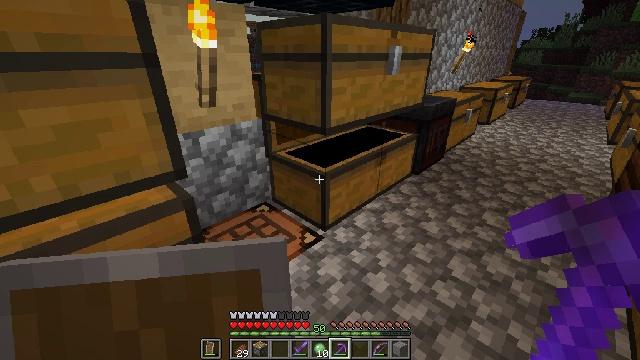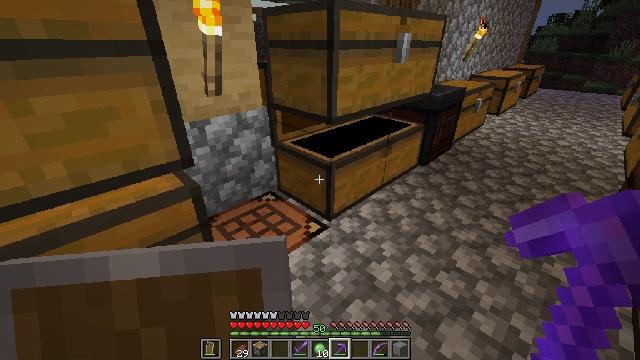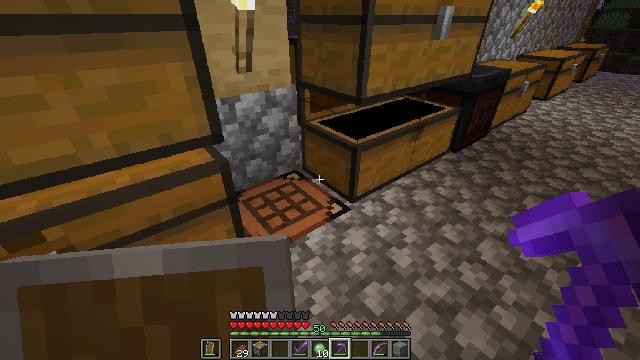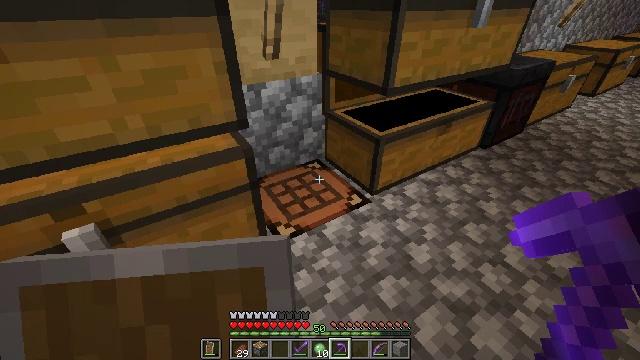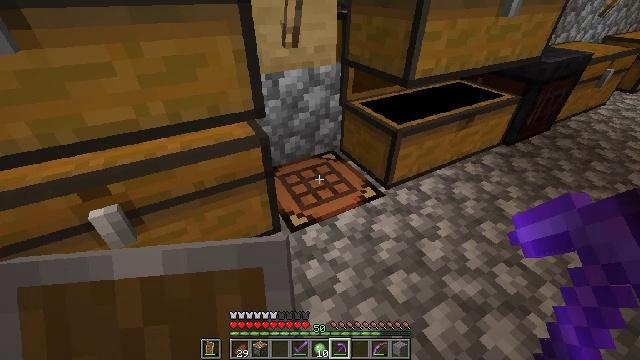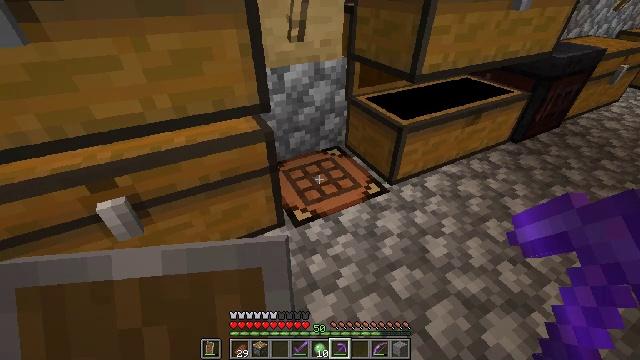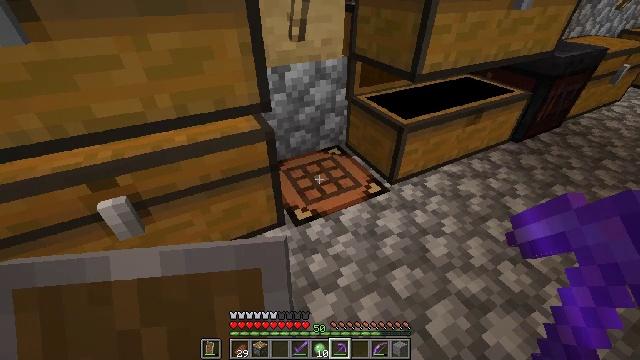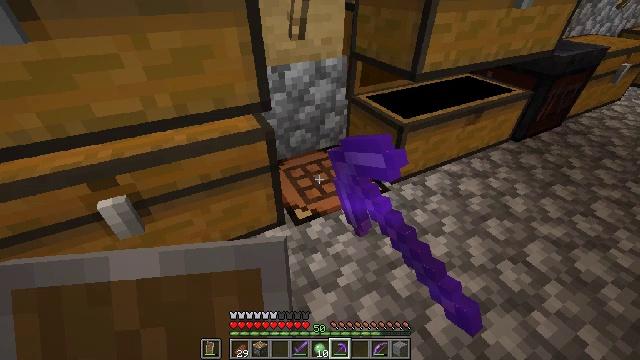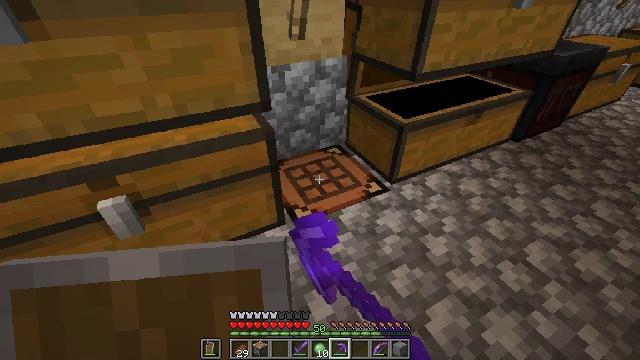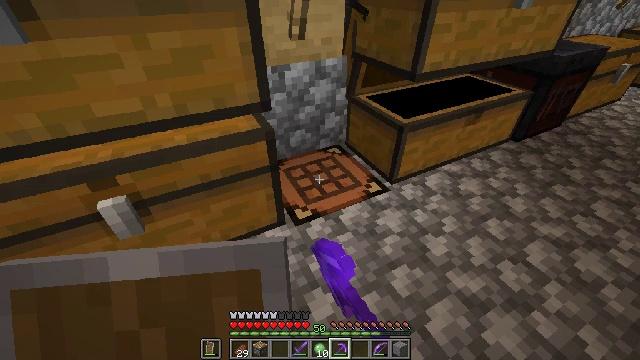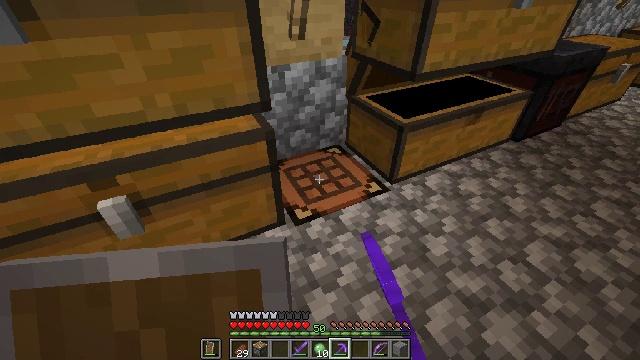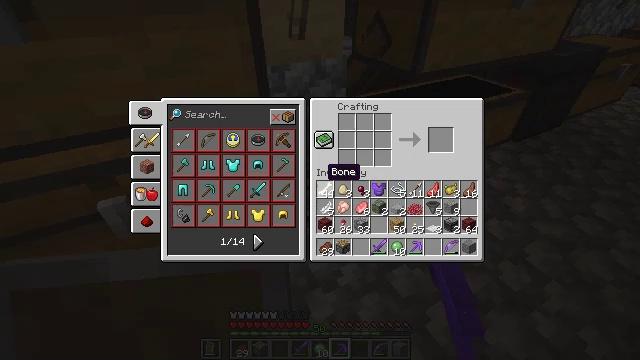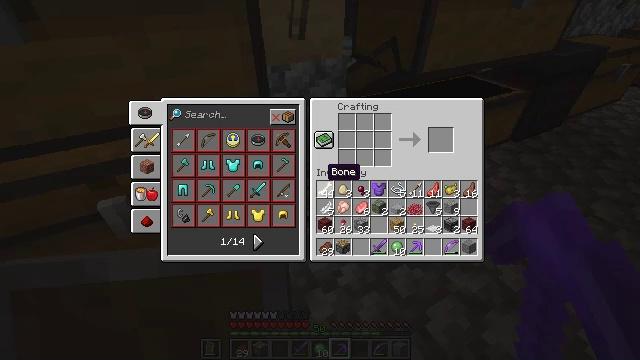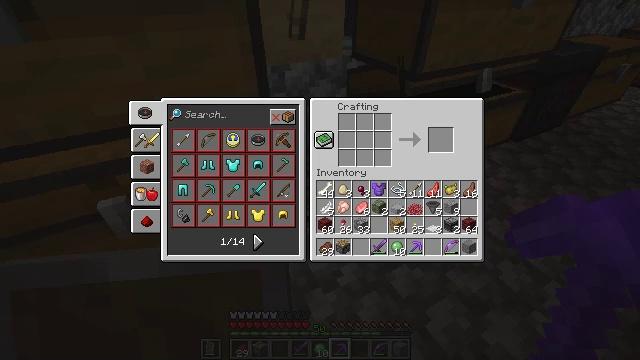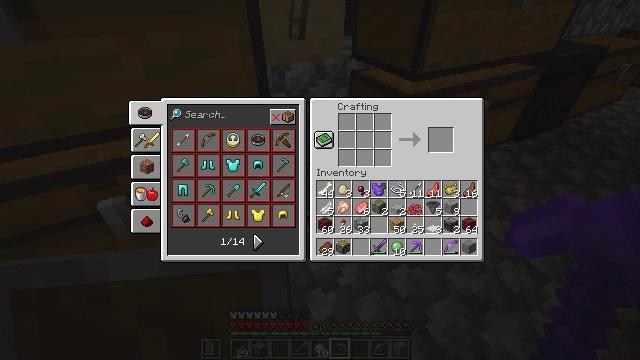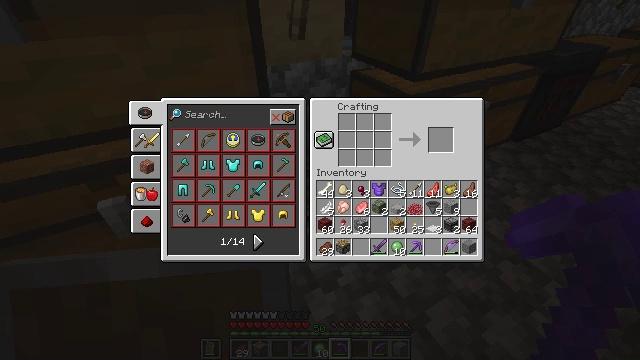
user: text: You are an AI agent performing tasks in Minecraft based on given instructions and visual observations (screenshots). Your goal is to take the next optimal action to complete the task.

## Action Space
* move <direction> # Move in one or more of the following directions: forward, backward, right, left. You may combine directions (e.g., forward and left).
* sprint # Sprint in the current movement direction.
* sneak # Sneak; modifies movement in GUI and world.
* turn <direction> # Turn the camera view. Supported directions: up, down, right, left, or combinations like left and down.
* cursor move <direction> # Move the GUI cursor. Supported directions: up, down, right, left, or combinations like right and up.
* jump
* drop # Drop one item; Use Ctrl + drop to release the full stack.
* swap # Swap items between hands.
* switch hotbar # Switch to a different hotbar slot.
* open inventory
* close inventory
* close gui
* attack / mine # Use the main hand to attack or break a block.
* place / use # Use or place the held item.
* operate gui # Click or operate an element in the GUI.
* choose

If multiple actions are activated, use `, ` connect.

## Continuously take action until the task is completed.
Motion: motion action
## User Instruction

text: Use slimeball and piston to craft a sticky piston.
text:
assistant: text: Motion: turn left and down, open inventory
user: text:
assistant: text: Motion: turn left and down
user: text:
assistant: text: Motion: turn left and down
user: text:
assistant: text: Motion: turn left and down
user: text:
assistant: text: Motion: turn left and down
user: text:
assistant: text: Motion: use / place
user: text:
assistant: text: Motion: use / place
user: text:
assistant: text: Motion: use / place
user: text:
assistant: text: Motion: no_op
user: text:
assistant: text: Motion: no_op
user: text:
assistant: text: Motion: no_op
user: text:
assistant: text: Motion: no_op
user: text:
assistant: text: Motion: turn right
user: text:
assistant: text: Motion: no_op
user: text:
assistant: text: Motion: sneak, turn right
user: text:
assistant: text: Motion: sneak
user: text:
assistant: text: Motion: sneak, turn right and down
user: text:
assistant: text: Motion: sneak, turn right and down
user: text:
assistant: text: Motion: sneak, turn right
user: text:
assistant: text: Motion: sneak, turn right
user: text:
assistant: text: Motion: sneak, turn right
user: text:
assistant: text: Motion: sneak, turn right
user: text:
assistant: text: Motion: sneak, turn right
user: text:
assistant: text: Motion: sneak, turn right
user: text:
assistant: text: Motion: sneak
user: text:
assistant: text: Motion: sneak
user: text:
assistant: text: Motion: sneak
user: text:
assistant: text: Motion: sneak, turn down
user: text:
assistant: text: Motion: sneak, turn down
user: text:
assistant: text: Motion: sneak